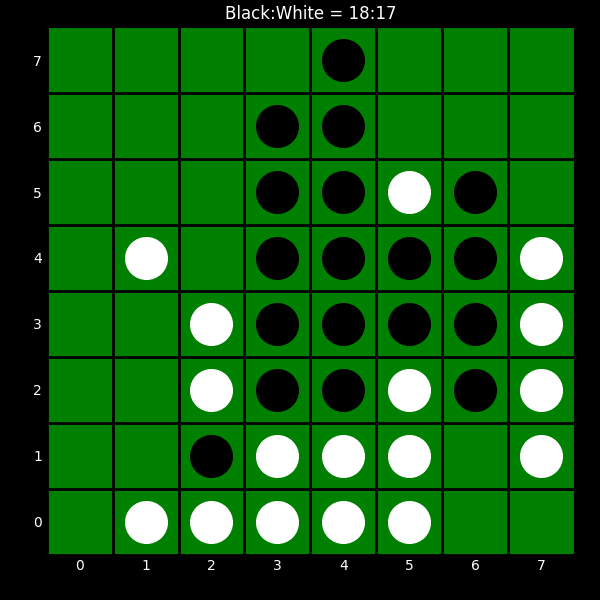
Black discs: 18
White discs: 17